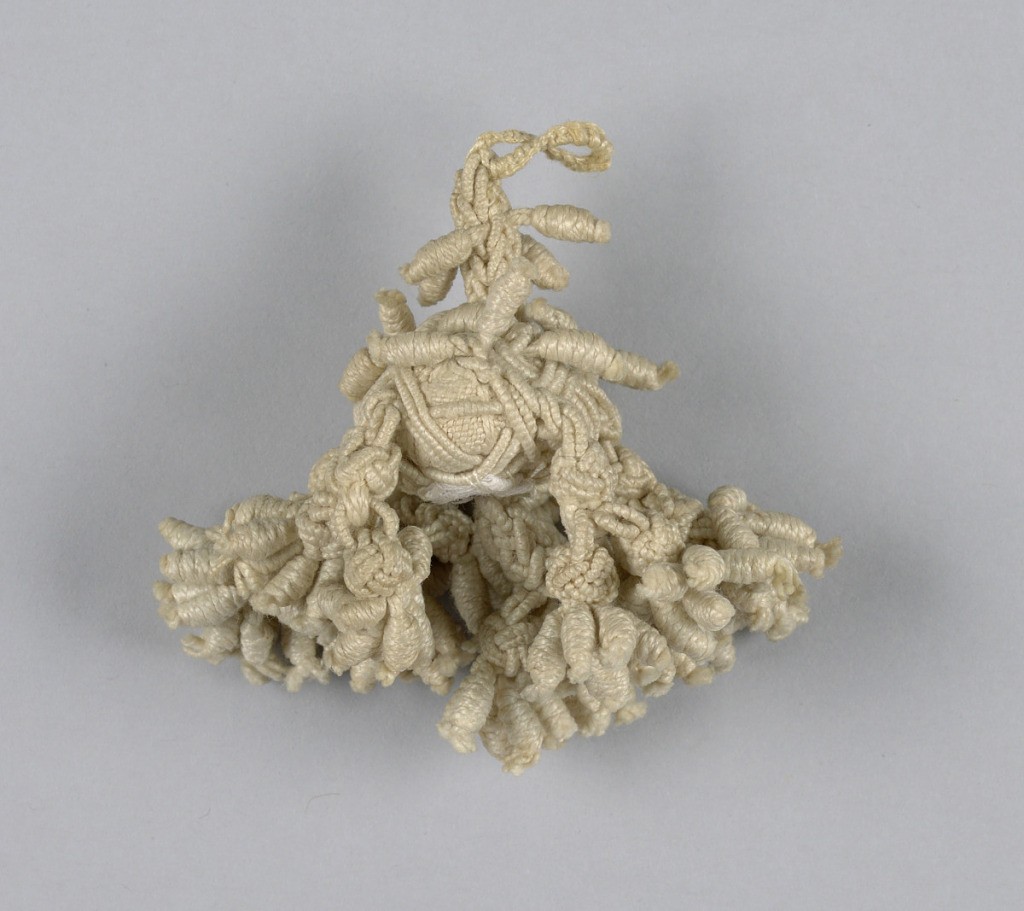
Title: Tassel
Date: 17th century
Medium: linen Technique: braided and knotted
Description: Tiny tassel of linen, braided and knotted. Single loop, attached to short stem and terminating in a round center from which hang clusters of knotted elements.